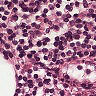
Metastatic tissue present: no